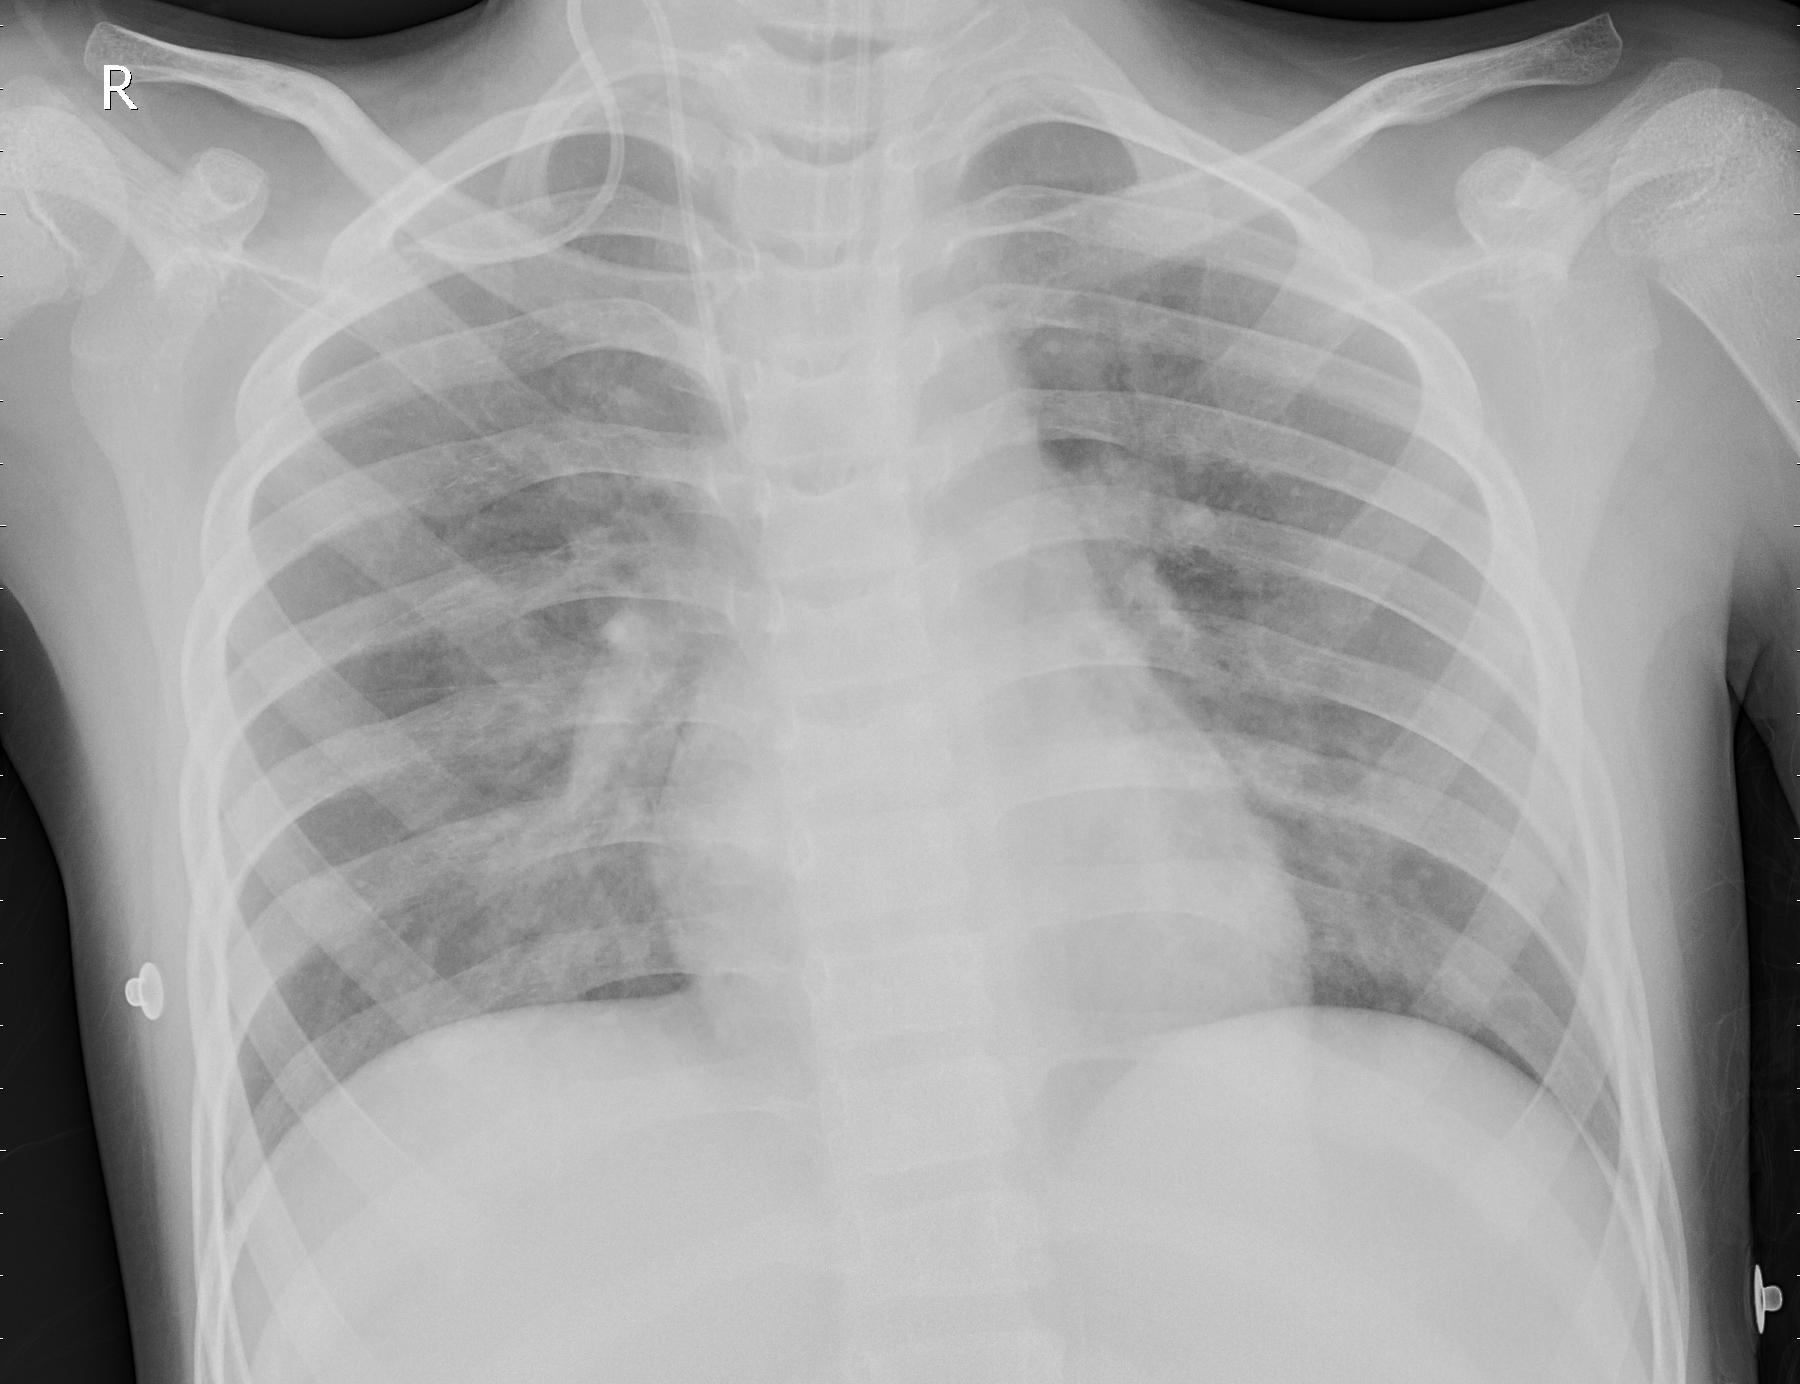
Diagnosis: PNEUMONIA